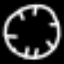
Label: clock